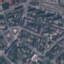
Land use / land cover class: Residential